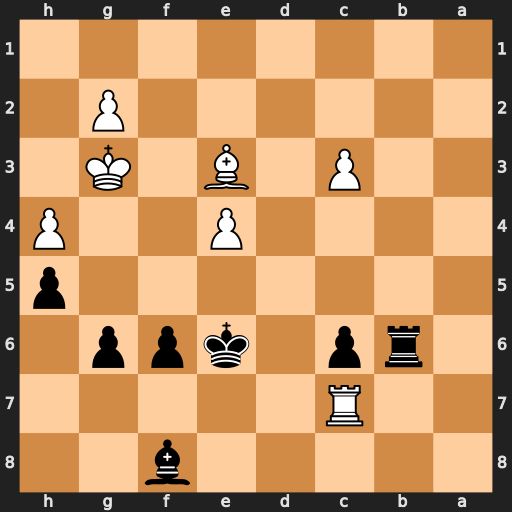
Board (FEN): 5b2/2R5/1rp1kpp1/7p/4P2P/2P1B1K1/6P1/8
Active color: b
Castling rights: -
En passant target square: -
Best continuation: Bd6+ Bf4 Bxc7